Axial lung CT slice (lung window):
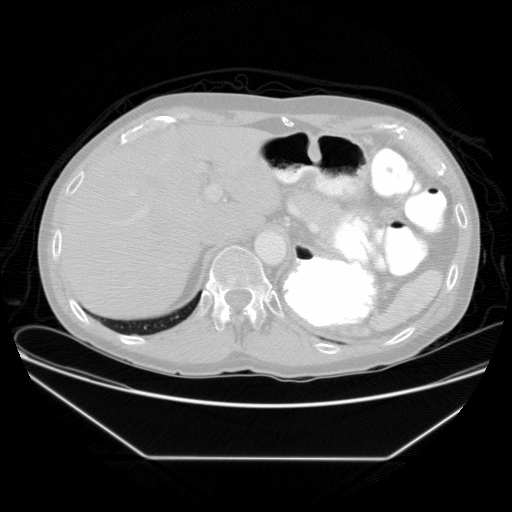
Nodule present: no